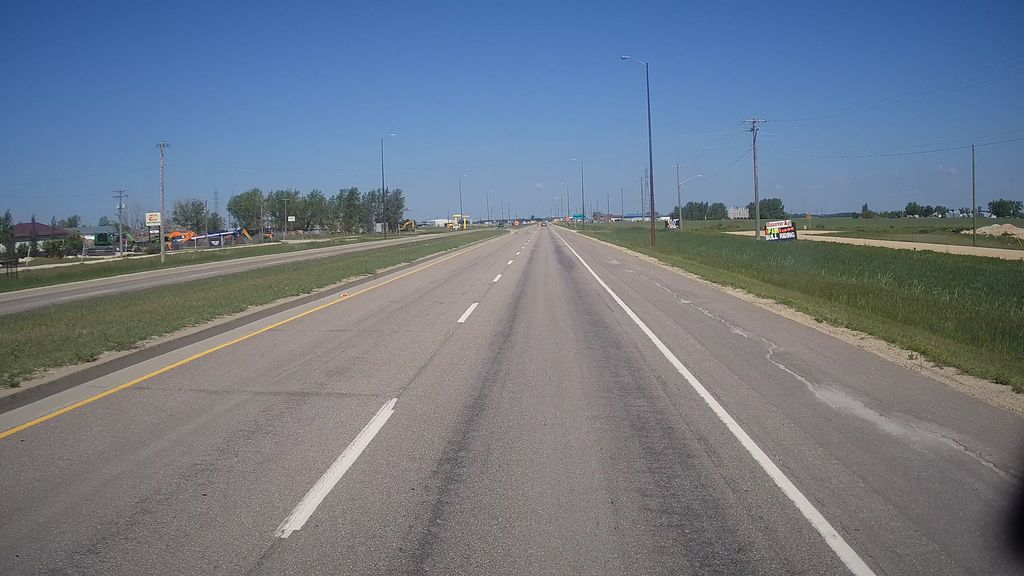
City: winnipeg